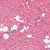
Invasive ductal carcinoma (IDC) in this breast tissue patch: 0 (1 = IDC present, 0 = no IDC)